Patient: sex F, age 80
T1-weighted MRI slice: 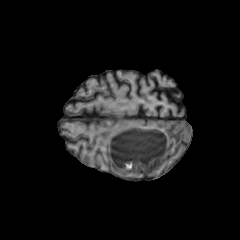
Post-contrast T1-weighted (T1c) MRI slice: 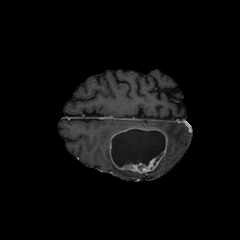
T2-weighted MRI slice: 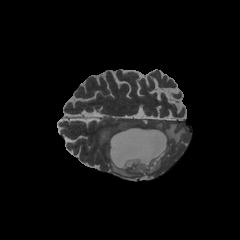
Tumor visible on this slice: yes
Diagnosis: Glioblastoma, IDH-wildtype
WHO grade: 4